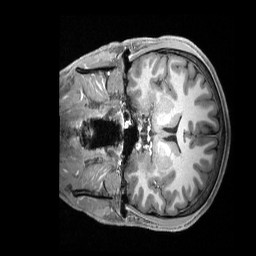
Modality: T1w
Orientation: coronal
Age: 19
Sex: male
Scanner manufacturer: siemens
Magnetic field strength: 3 T
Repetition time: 2.3 s
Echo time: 0.00228 s